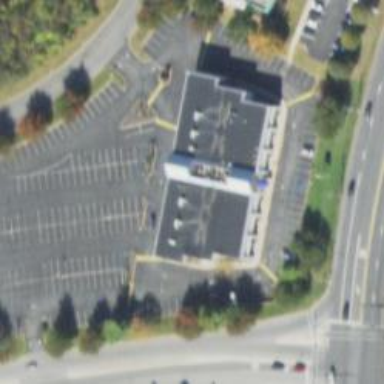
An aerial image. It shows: Post office.